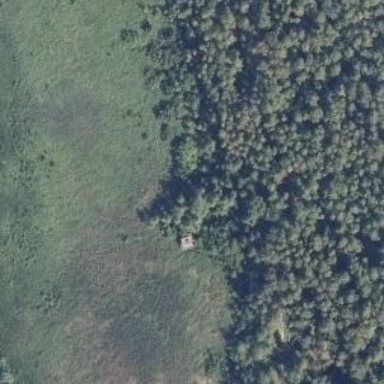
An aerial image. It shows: Bird hide located in leisure land.